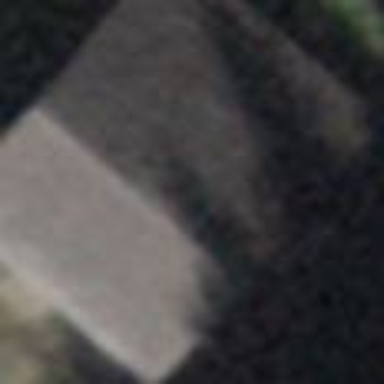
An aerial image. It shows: Rural barn.